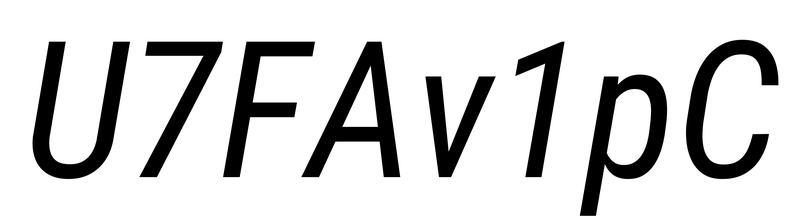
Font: Roboto-Italic_Condensed_Italic